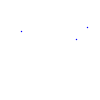
Particle: proton